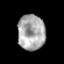
Tissue: prostate
Cell type: T cells
Senescence score: 0.3099
Nuclear area (px): 953
Mean DAPI intensity: 169.17